Question: I am using the code snippet given in <URL> to compute HOG feature of a small image patch. However for the code attached herewith, the variable 'h', which is supposed to hold HOG feature values, is returning an empty tuple instead. Can anyone please point me to where am I going wrong in the code?
'''
import numpy as np
import cv2
img = cv2.imread('newimg.jpg')
img_gray = cv2.cvtColor(img, cv2.COLOR_BGR2GRAY)
img_gray = cv2.resize(img_gray,(50,50))
hog = cv2.HOGDescriptor()
h = hog.compute(img_gray)
print(h)
'''
The test image is attached
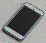
Answer: I think there is problem regarding the image size. More specifically image size is smaller as compare to the default window size of hog Descriptor. I recommend resize your image and then use the code snippet attached below.
'''
winSize = (32,32)
blockSize = (16,16)
blockStride = (8,8)
cellSize = (8,8)
nbins = 9
hog = cv2.HOGDescriptor(winSize, blockSize, blockStride, cellSize, nbins)
h = hog.compute(img_gray)
print(h)
'''